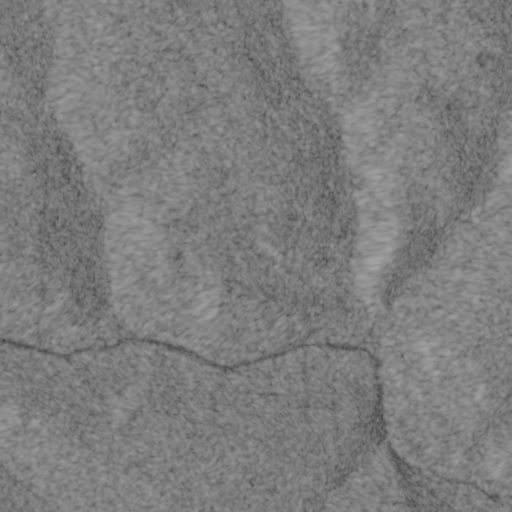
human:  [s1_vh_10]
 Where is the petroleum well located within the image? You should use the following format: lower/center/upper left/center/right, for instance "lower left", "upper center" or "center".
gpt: The petroleum well is located in the lower right of the image.
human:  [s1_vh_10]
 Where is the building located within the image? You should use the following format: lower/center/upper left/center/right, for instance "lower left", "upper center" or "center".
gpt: There is no building in the image.

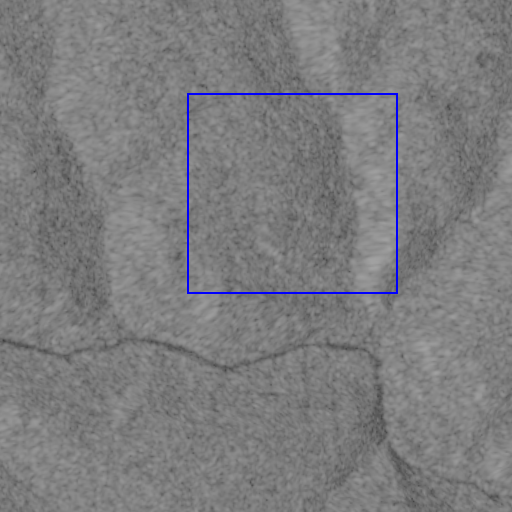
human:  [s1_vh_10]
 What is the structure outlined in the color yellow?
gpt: There is no yellow outline.
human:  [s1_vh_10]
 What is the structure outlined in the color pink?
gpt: There is no structure outlined in pink.